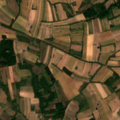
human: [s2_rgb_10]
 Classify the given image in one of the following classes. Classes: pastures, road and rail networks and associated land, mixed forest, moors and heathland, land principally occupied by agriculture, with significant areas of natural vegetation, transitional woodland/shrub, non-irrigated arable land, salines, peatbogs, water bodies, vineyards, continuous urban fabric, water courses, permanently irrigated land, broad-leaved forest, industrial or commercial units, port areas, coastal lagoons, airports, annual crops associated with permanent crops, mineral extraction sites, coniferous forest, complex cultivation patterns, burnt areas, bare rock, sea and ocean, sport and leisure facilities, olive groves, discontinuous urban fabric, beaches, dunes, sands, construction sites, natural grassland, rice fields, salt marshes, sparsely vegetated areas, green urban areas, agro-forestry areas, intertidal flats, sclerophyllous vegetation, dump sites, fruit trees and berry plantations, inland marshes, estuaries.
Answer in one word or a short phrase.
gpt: non-irrigated arable land, complex cultivation patterns, land principally occupied by agriculture, with significant areas of natural vegetation